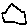
Label: house